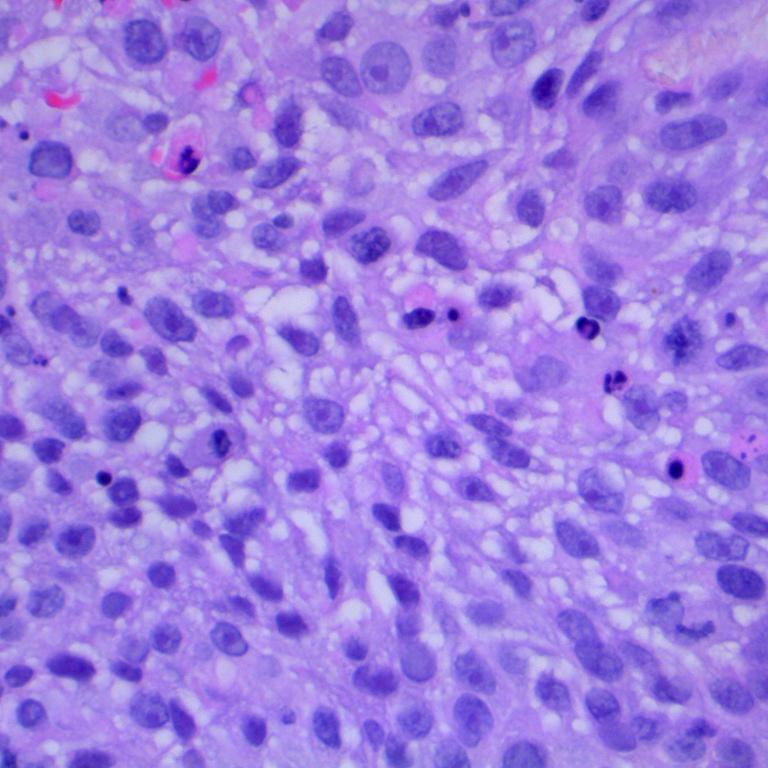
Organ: lung
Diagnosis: squamous carcinomas